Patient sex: M
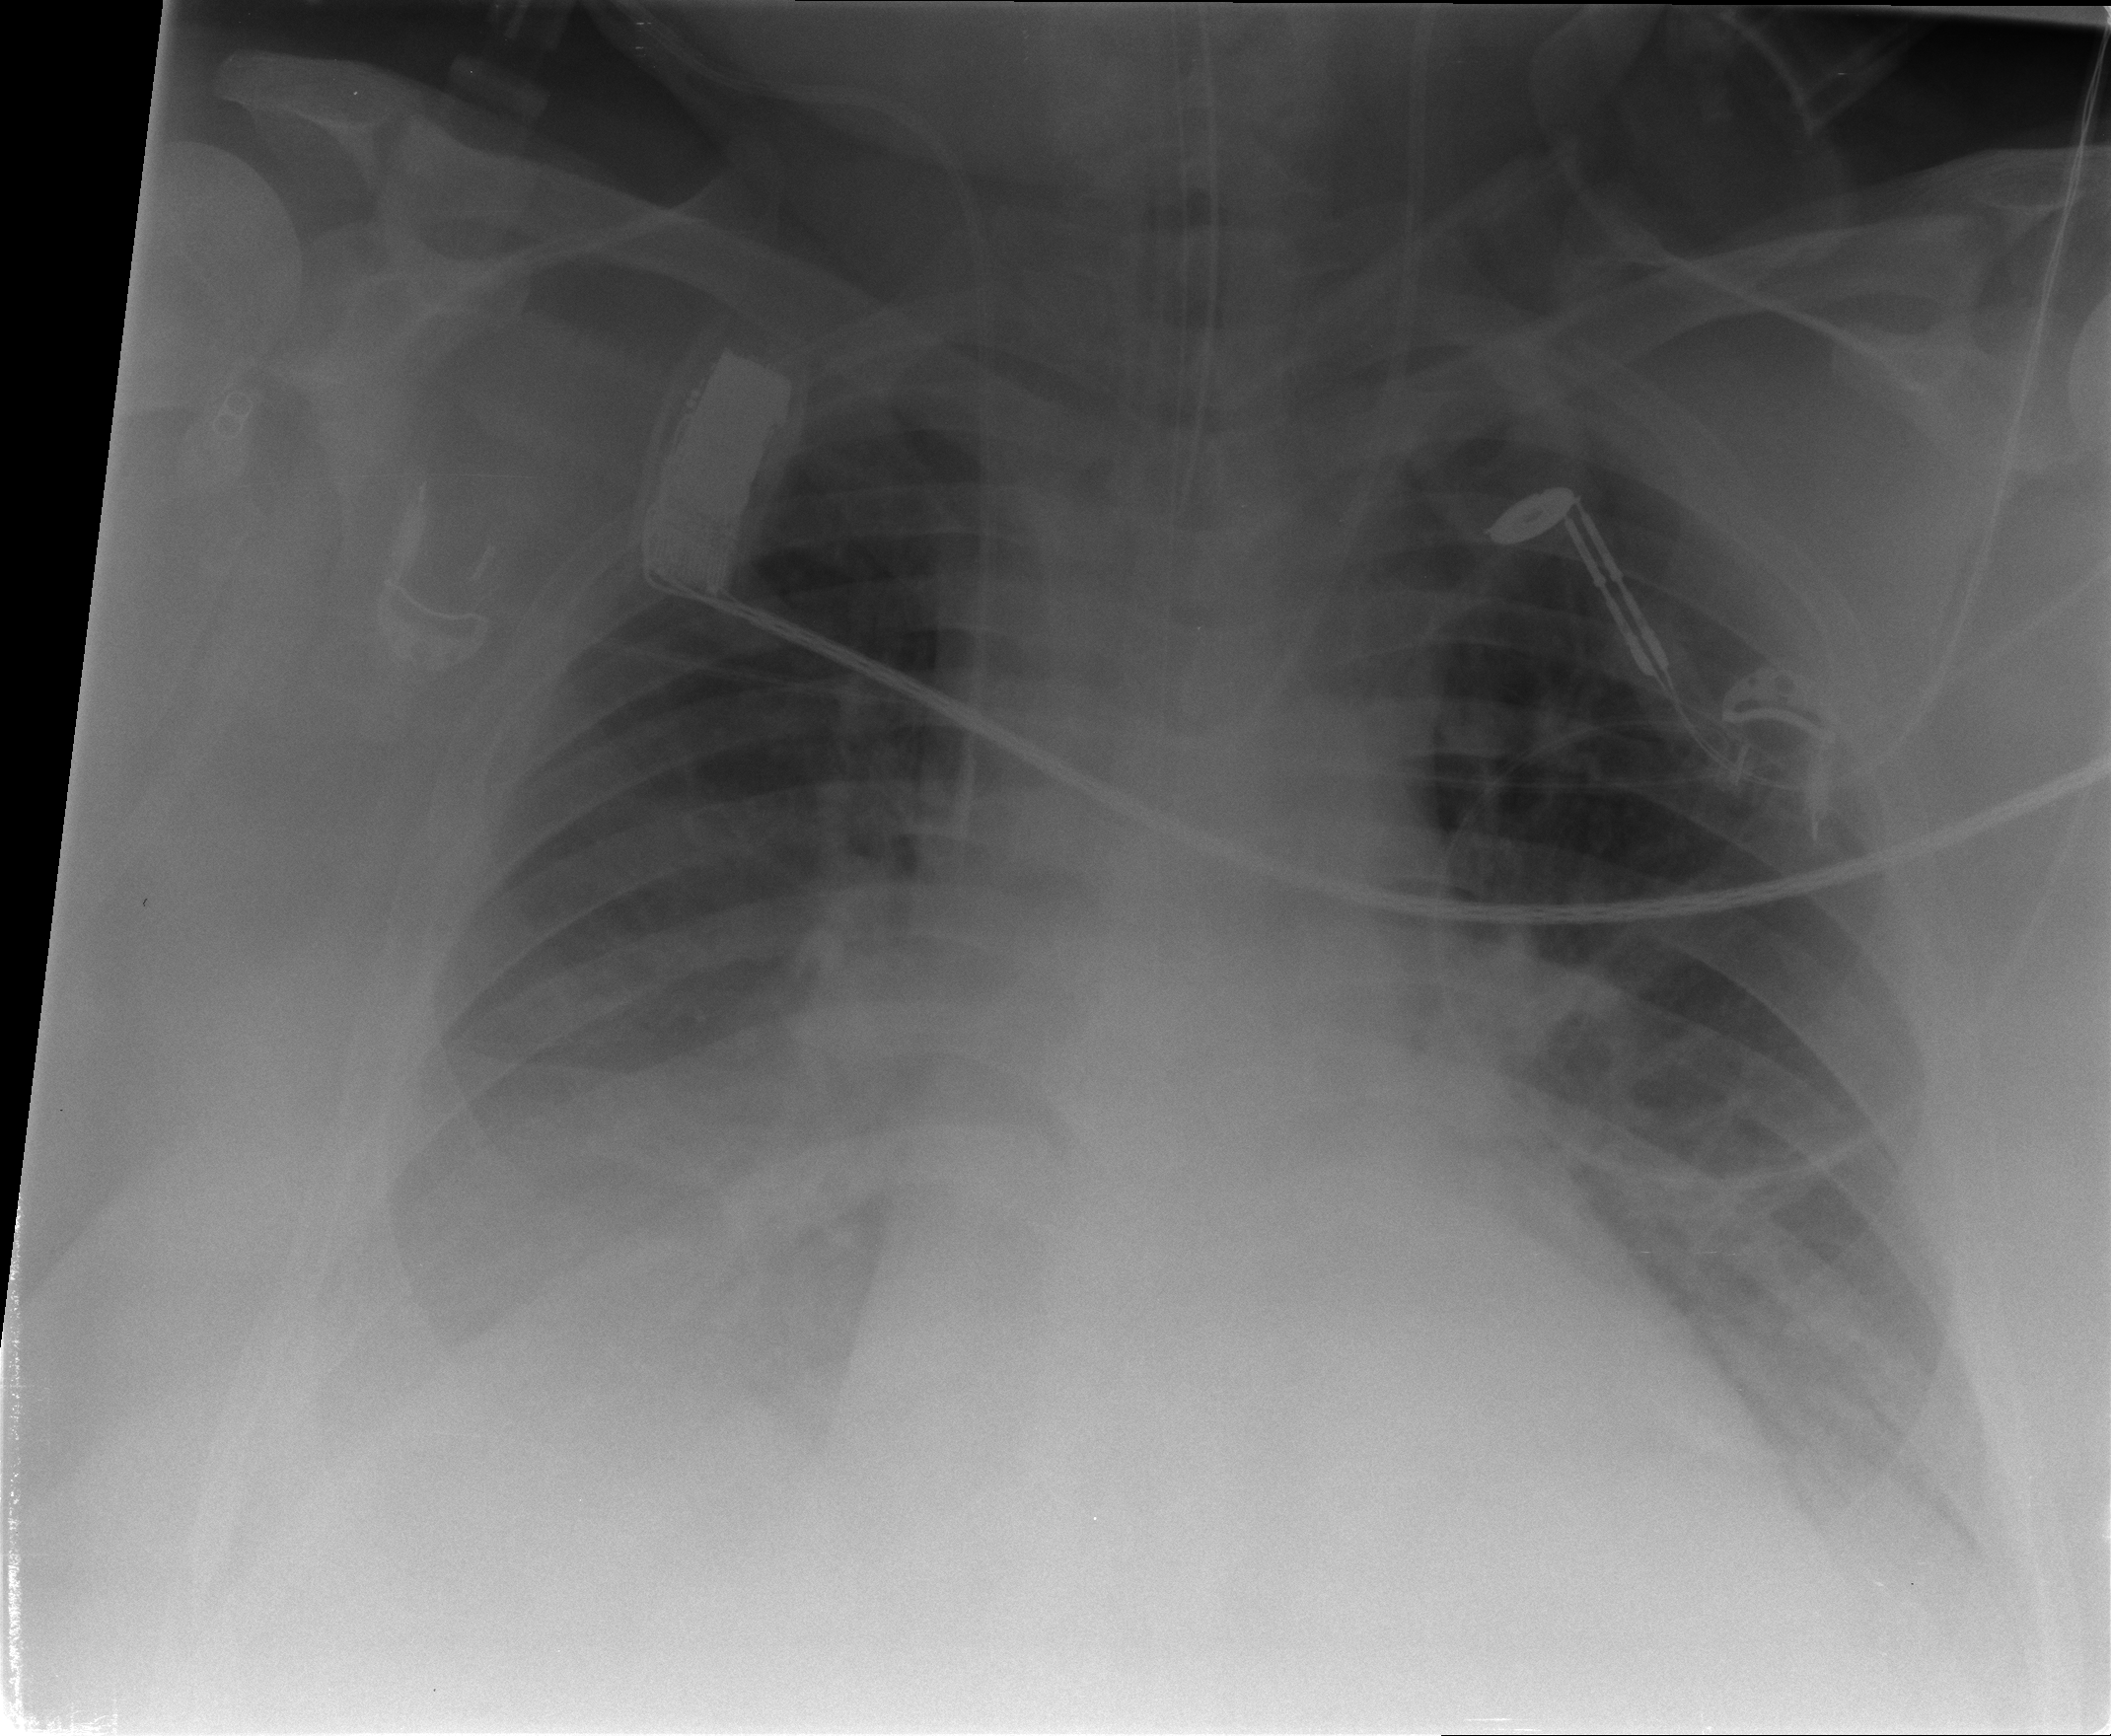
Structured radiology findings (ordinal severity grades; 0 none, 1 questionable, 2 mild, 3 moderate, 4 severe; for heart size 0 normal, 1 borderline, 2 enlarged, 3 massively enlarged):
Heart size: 2
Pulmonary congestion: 2
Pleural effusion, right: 3
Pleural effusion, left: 2
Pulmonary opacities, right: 0
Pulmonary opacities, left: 0
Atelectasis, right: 2
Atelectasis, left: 2